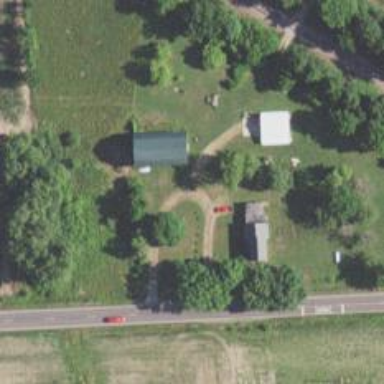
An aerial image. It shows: Driveway leading to service road.